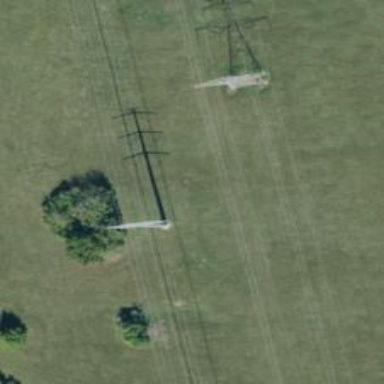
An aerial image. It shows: Power tower.